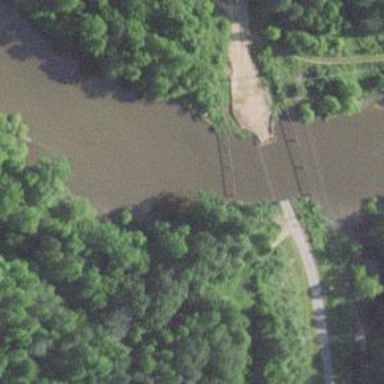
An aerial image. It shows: Bridge with supports.